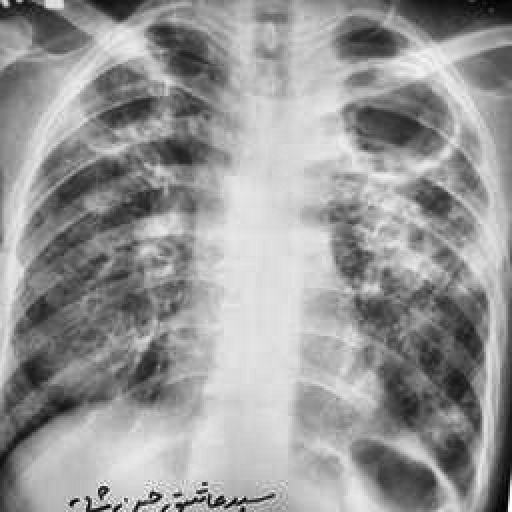
Finding: TUBERCULOSIS